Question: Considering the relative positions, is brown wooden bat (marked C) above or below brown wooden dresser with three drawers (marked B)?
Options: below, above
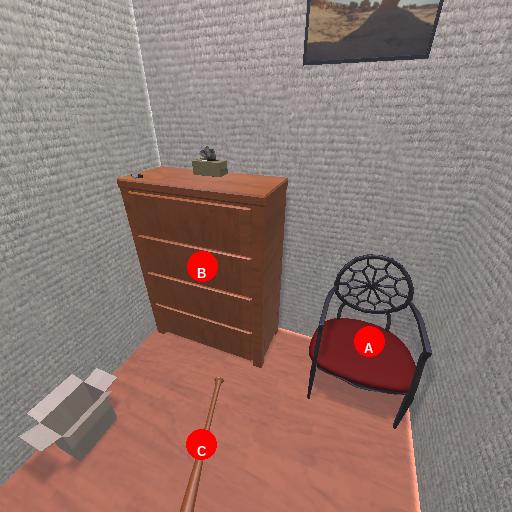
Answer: below